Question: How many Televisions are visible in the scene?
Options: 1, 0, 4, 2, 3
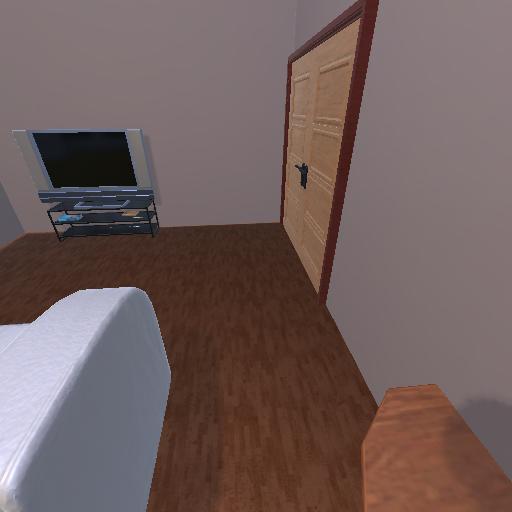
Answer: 1